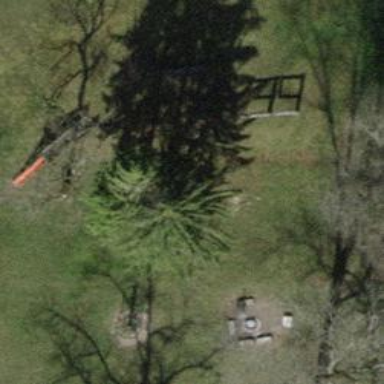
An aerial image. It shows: Playground featuring seesaw.